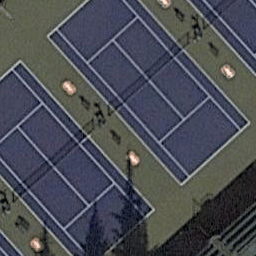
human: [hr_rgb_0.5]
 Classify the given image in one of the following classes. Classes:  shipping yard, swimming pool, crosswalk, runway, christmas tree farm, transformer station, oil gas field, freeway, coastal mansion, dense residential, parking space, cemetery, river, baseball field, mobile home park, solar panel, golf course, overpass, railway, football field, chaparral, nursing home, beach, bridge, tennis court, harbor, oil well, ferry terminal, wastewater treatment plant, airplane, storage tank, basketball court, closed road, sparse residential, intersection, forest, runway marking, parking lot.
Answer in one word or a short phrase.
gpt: tennis court